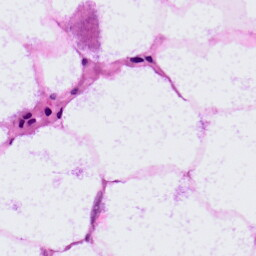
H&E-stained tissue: LymphNode